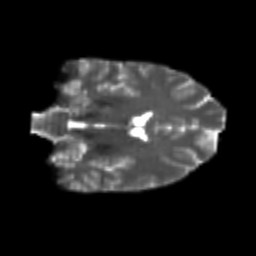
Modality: T2w
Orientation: coronal
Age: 23
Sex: female
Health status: healthy
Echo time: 0.074 s